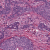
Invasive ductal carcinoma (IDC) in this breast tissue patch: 1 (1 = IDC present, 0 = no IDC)